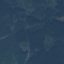
Land use / land cover class: Forest